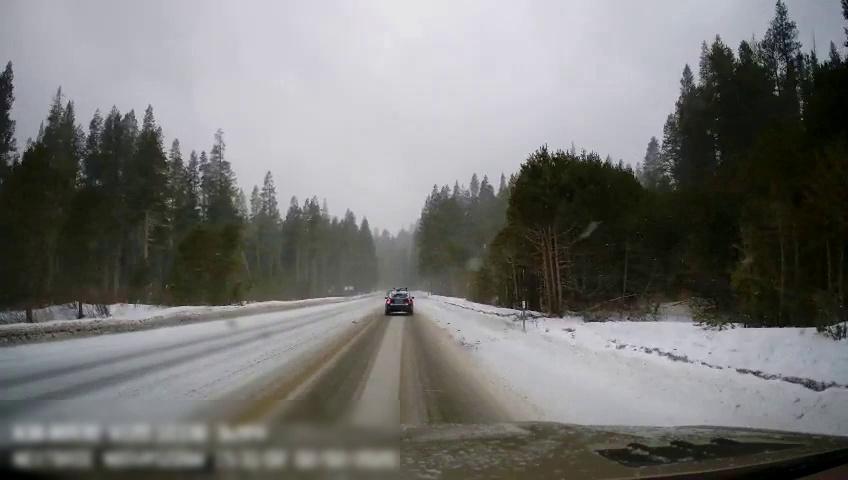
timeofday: Day
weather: Snowy
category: Drivable Space
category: Vehicles | SUV